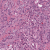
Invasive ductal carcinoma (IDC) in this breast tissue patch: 1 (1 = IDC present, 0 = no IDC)